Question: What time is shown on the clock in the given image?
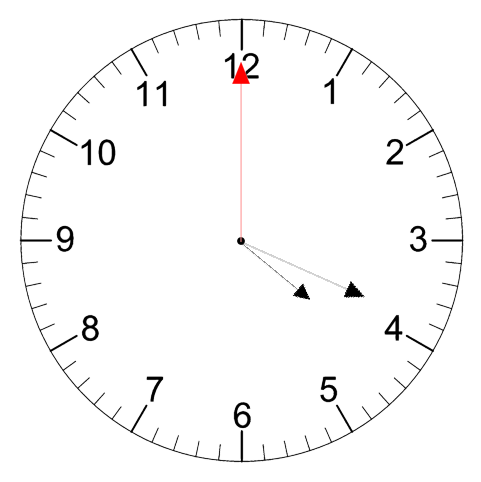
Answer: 04:19:00